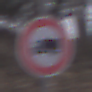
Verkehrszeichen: VerbotFuerKraftfahrzeugeUeberDreiKommaFuenfTonnen
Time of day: Midday
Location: Outdoor (Nature)
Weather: Overcast
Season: Autumn
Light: Natural